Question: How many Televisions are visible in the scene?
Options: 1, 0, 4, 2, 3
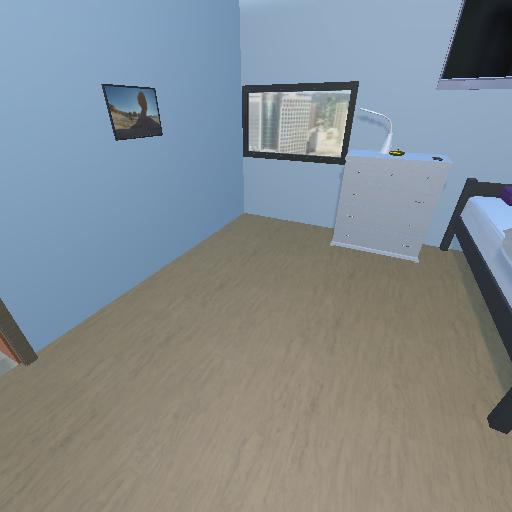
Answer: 1